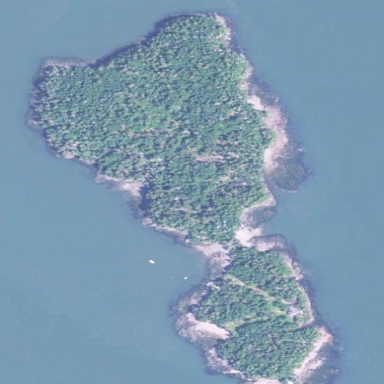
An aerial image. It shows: Island with natural coastline.